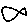
Label: fish